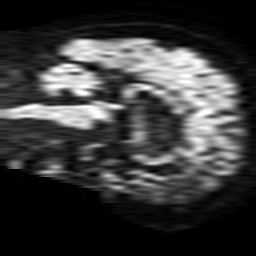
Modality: TRACE
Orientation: sagittal
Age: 83
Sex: female
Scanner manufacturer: philips
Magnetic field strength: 1.5 T
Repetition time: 3.503 s
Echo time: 0.09255 s